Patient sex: F
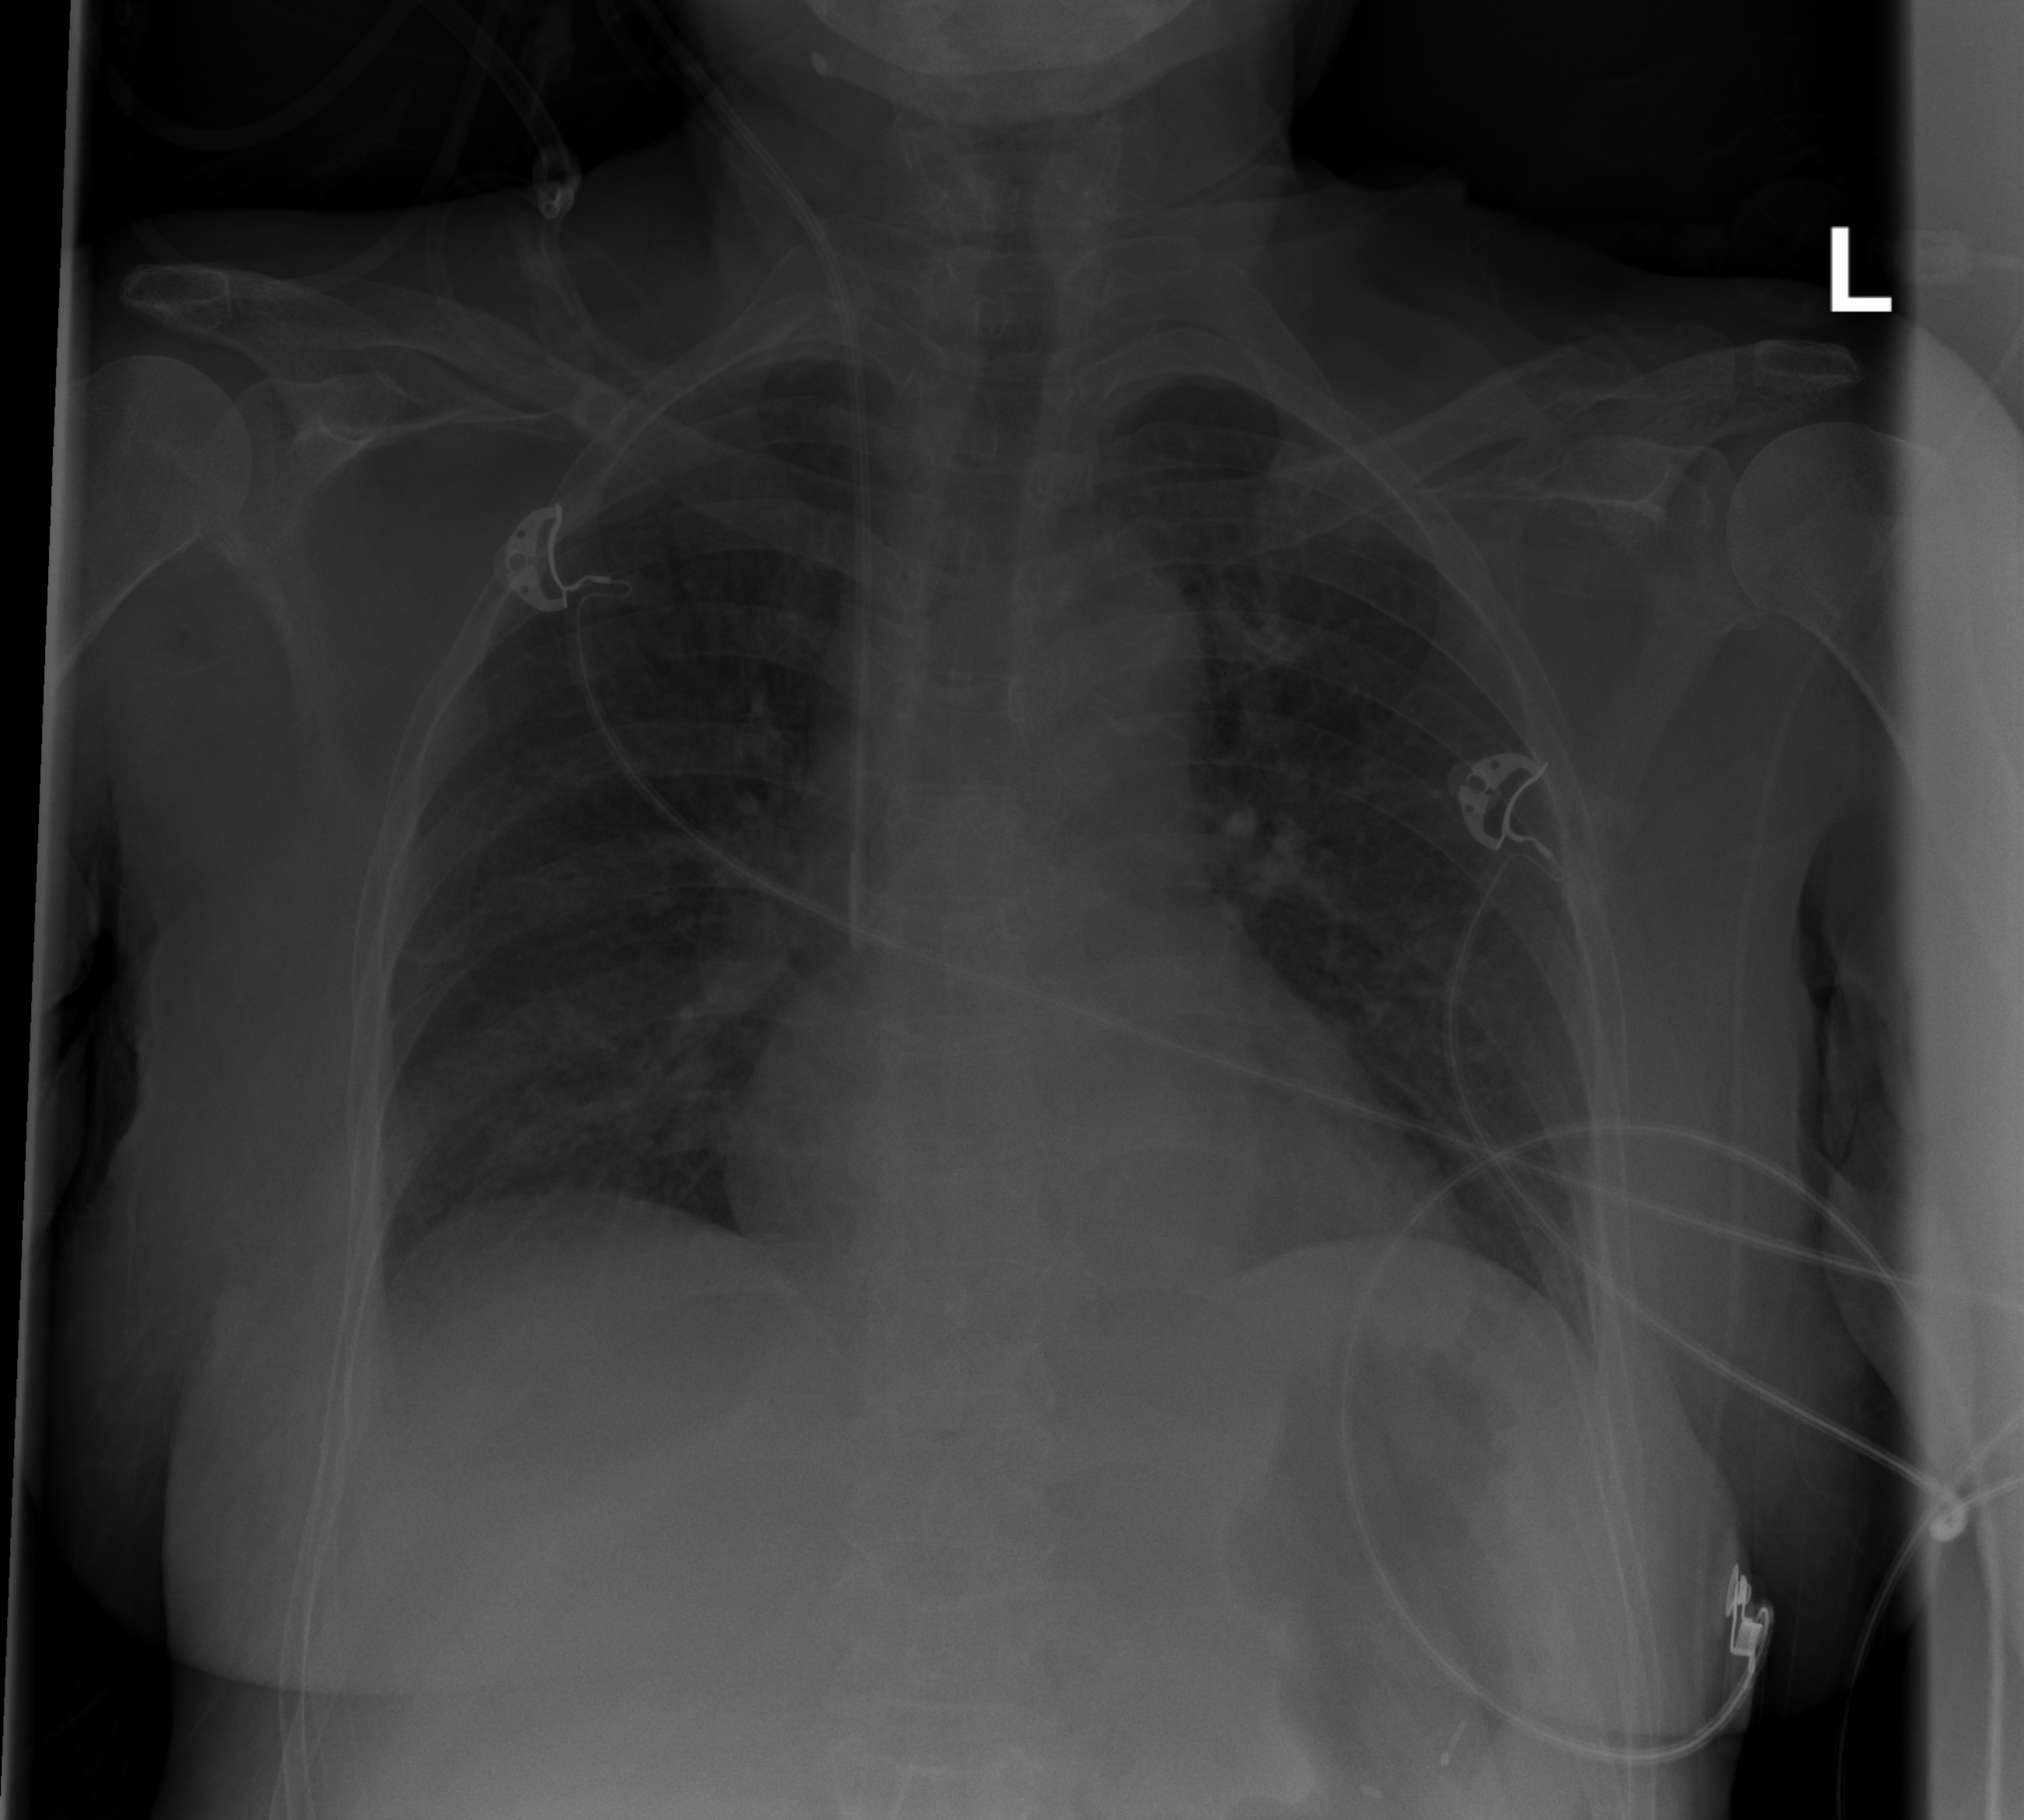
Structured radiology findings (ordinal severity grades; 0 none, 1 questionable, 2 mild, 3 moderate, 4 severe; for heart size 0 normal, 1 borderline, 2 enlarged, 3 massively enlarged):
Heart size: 0
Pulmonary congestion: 0
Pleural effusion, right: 0
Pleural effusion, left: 0
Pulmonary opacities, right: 0
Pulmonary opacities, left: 0
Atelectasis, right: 2
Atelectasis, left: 2